Question: I have now 2 tables in database:
1. User
2. user_database
In user I store login, password,role
In user_database i store database driver,url,password and user.
Diagram database

I want user login to my page and next connection what he done will be sent to user database. Why i need what? I planing map popular e commerce and create android application where user login and see store data, can add and view product orders.
Now time to go practice, my knowledge in spring technology is small please explain me something when I doing wrong.
All examples on web for 'AbstractRoutingDataSource' have declaration datasource in persistence file or create datasource bean and start using 'AbstractRoutingDataSource'.
In my project I don't now user connection and i need get this from database. I was try get using repository and this example
<URL>
but i getting null on '@Autowired' in controller, i think connection for repository is null. How to set connection for this repository and set Route? Defect this method is when i add user i need restart server to refresh connection.
Next try what i using now is class 'User' implement 'UserDetails' after user login i can get user connection from 'getPrincipal()' and add to map.
'''
private void setDataSources() {
HashMap<Object, Object> targetDataSources = new HashMap<>();
DataSourceBuilder dataSourceBuilder = DataSourceBuilder.create();
dataSourceBuilder.driverClassName("org.h2.Driver");
dataSourceBuilder.url("jdbc:h2:mem:AZ;DB_CLOSE_DELAY=-1;DB_CLOSE_ON_EXIT=FALSE");
dataSourceBuilder.username("sa");
dataSourceBuilder.password("");
targetDataSources.put("auth", dataSourceBuilder.build());
setDefaultTargetDataSource(dataSourceBuilder.build());
if( SecurityContextHolder.getContext().getAuthentication()!=null) {
User user=(User) SecurityContextHolder.getContext().getAuthentication().getPrincipal();
System.out.println(user.getUserDatabase().getDriver());
dataSourceBuilder.driverClassName(user.getUserDatabase().getDriver());
dataSourceBuilder.url(user.getUserDatabase().getUrl());
dataSourceBuilder.username("3450_Menadzer");
dataSourceBuilder.password(user.getUserDatabase().getPassword());
targetDataSources.put("user", dataSourceBuilder.build());
}
setTargetDataSources(targetDataSources);
afterPropertiesSet(); //map is refresh when i add this
}
'''
I run this method on constuctor and determineCurrentLookupKey
'''
protected Object determineCurrentLookupKey() {
if( SecurityContextHolder.getContext().getAuthentication()!=null) {
setDataSources();
return "user";
}
return "auth";
}
'''
This is working but when i refresh 3-4 times request for user database i getting
'''
User 3450_Menadzer already has more than 'max_user_connections' active connections
'''
Setting connection map manualy and not refreshing every method 'determineCurrentLookupKey' run i don't have this problem. I think my method is not clossing connection. How i can clean this? This is possible to better method to route connection?
@SergeBallesta i change some code from your examples
This is my class for map
'''
@Component
@Scope(value = "singleton")
public class DataSourceMap {
private Map<Object,Object> dataSourceMap;
public DataSourceMap()
{
DataSourceBuilder dataSourceBuilder = DataSourceBuilder.create();
dataSourceBuilder.driverClassName("org.h2.Driver");
dataSourceBuilder.url("jdbc:h2:mem:AZ;DB_CLOSE_DELAY=-1;DB_CLOSE_ON_EXIT=FALSE");
dataSourceBuilder.username("sa");
dataSourceBuilder.password("");
dataSourceMap=new HashMap<Object,Object>();
dataSourceMap.put("auth",dataSourceBuilder.build());
}
public void addDataSource(String session,DataSource dataSource)
{
this.dataSourceMap.put(session,dataSource);
}
public Map<Object,Object> getDataSourceMap()
{
return dataSourceMap;
}
public void removeSource(String session)
{
dataSourceMap.remove(session);
}
}
'''
For 'AbstractRoutingDataSource' i done some changes, i was add 'afterPropertiesSet()' beacuse datasource not refresh. I done some refresh and i not getting error i think this is working. I need test this for more databases in future
'''
@Component
public class CustomRoutingDataSource extends AbstractRoutingDataSource{
@Autowired
DataSourceMap dataSources;
@Override
protected Object determineCurrentLookupKey() {
setDataSources(dataSources);
afterPropertiesSet();
System.out.println("test");
if( SecurityContextHolder.getContext().getAuthentication()!=null) {
HttpServletRequest request = ((ServletRequestAttributes)
RequestContextHolder.getRequestAttributes()).getRequest();
return request.getSession().getId();
}
return "auth";
}
@Autowired
public void setDataSources(DataSourceMap dataSources) {
System.out.println("data adding");
setTargetDataSources(dataSources.getDataSourceMap());
}
}
'''
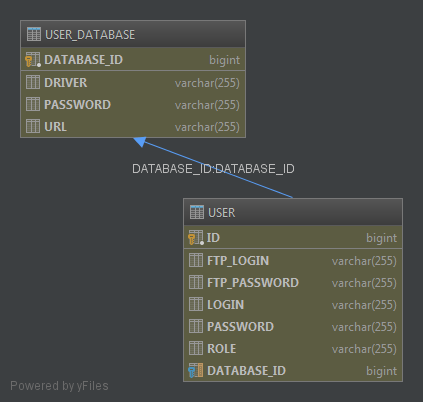
Answer: First, per user database is a very uncommon design. If all those databases will end with same structure, please do not do that in a real world application, but just add user_id in your tables and queries.
Next, I found another (not full) example of a dynamic AbstractRoutingDataSource in <URL> of mine.
And one big difference between my code (beware never tested) and your question is that I use a SessionListener to close the databases to avoid that the number of open database grows indefinitively.
If you to this to learn Spring, you could try the following pattern (bottom-up description) :
- - 'AbstractRoutingDataSource'
As in the other answer, if same user is likely to have many simultaneous sessions, you could have a singleton been injected in session holders that would keep the actual database connections along with the number of active sessions. That way you would get one single connection per user, no matter how many concurrent sessions he could have.